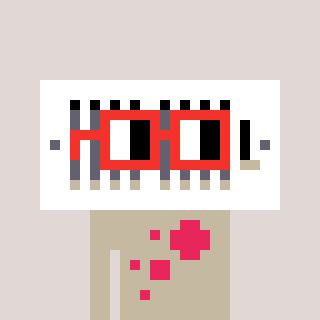
a pixel art character with square red glasses, a vent-shaped head and a bege-colored body on a warm background